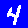
Digit: 4